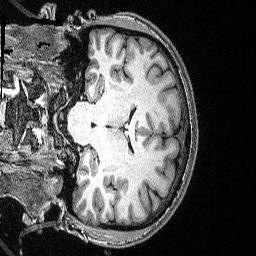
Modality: T1w
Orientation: coronal
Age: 26
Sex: male
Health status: healthy
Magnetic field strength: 3 T
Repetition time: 2.53 s
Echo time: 0.00331 s